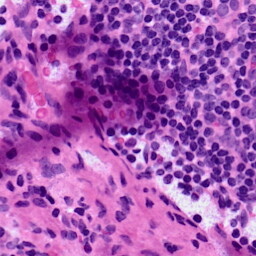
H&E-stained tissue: LymphNode